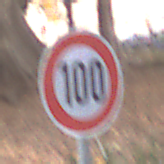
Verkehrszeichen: Geschwindigkeit100
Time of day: MorningAfternoon
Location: Outdoor (Suburban)
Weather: PartlyCloudy
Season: NotSpecified
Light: Natural